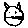
Label: cat